В головокружительном аттракционе человек массой $m=70~кг$ прыгает с платформы вниз в озеро*. К ногам человека привязан конец резинового жгута некоторой длины $L$ и жёсткости $k$. Другой конец жгута прикреплён к платформе. У поверхности воды, пролетев расстояние $h=90~м$, человек должен иметь нулевую скорость и ускорение $a_{0}=2 g$. Считайте, что $g=10~м/с^{2}$, а жгут подчиняется закону Гука. Размерами человека, массой жгута, сопротивлением воздуха и другими потерями можно пренебречь. Определите:
Длину $L$ нерастянутого жгута и его жёсткость $k$.
Удлинение жгута в положении равновесия.
Максимальную скорость $v_{\max }$ падения человека.
Время $\tau$ падения человека до поверхности воды. Внимание! От точности ваших расчётов, возможно, будет зависеть жизнь человека!
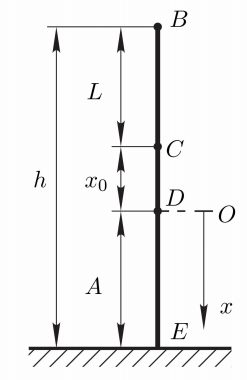
Длину $L$ нерастянутого жгута и его жёсткость $k$.
Решение: Из закона сохранения энергии и условия нулевой скорости человека у поверхности воды: $$ m g h=\frac{k(h-L)^{2}}{2}. $$ По закону Гука $F_{упр}=k(h-L)$. Запишем второй закон Ньютона для человека в нижней точке: $$ m a_{0}=F_{yпp}-m g=2 m g. $$ Тогда $F_{упр}=3 m g=k(h-L)=\frac{2 m g h}{h-L}$, откуда следует, что $$ L=h / 3=30~м, \quad k=\frac{2 m g h}{(h-L)^{2}}=\frac{9}{2} \frac{m g}{h}=35~Н/м. $$
Ответ: $$ L=30~м, \quad k=35~Н/м. $$

Удлинение жгута в положении равновесия.
Решение: После затухания колебаний (в положении равновесия) длина жгута увеличится на $x_{0}=m g / k=2 h / 9=20~м$.
Ответ: $x_{0}=20~м$.

Максимальную скорость $v_{\max }$ падения человека.
Решение: Максимальная скорость падения достигается в точке $D$ при пролёте через положение равновесия (см. рисунок). Запишем закон сохранения энергии: $$ \frac{m v_{\max }^{2}}{2}=m g\left(L+x_{0}\right)-\frac{k x_{0}^{2}}{2}, $$ откуда найдём $v_{\max }=\frac{2}{3} \sqrt{2 g h}=28.3~м/с$. Обратите внимание на то, что $\sqrt{2 g h}$ - это скорость свободного падения тела с высоты $h$.
Ответ: $v_{\max }=28.3~м/с$.

Время $\tau$ падения человека до поверхности воды.
Решение: Для вычисления времени падения человека до поверхности воды направим координатную ось $x$ с началом координат в точке $D$ вниз. Примем, что в момент времени $t=0$ человек пролетает мимо точки $D(x=0)$. Тогда его дальнейшее движение до точки $E$ и обратно до точки $C$ можно описать формулой $x=A \sin \omega t$. Определим время движения человека на трёх участках пути: $B C$, $C D$ и $D E$. a) На отрезке $B C$ происходит свободное падение. Соответствующее время $\tau_{B C}=\sqrt{2 L / g}=\sqrt{2 h /(3 g)}=\tau_{0} / \sqrt{3}$, где $\tau_{0}=\sqrt{2 h / g}$ - время свободного падения с высоты $h$. б) После пролёта человека мимо точки $C$ жгут начал натягиваться и дальнейшее движение происходило по гармоническому закону. Обозначим амплитуду колебаний $A$. Круговая частота $\omega=\sqrt{k / m}=\sqrt{9 g /(2 h)}=0.71~c^{-1}$. Время движения до точки $D$ найдём из соотношения: $$ -x_{0}=A \sin \left(-\tau_{C D} \omega\right), \quad \text { или } \quad x_{0}=A \sin \omega \tau_{C D}. $$ Поскольку $x_{0}=A / 2$, то $\omega \tau_{C D}=\pi / 6$, и время $$ \tau_{C D}=\frac{\pi}{6 \omega}=\frac{\pi}{18} \sqrt{\frac{2 h}{g}}=\frac{\pi}{18} \tau_{0}. $$ в) Время движения на отрезке $D E$ равно четверти периода $T$ колебательного процесса: $$ \tau_{D E}=\frac{T}{4}=\frac{1}{4} \frac{2 \pi}{\omega}=\frac{\pi}{6} \sqrt{\frac{2 h}{g}}=\frac{\pi}{6} \tau_{0}. $$ Таким образом, полное время $\tau$ падения человека до воды будет paвно $$ \tau=\tau_{B C}+\tau_{C D}+\tau_{D E}=\left(\frac{1}{\sqrt{3}}+\frac{2 \pi}{9}\right) \tau_{0}=5.41~с. $$
Ответ: $$ \tau=\left(\frac{1}{\sqrt{3}}+\frac{2 \pi}{9}\right) \tau_{0}=5.41~с. $$
Темы:
T, Механика, Динамика, Всероссийские, Упругость